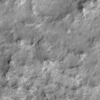
Label: not_dusty